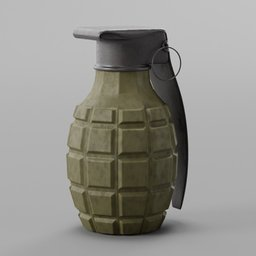
Label: tools